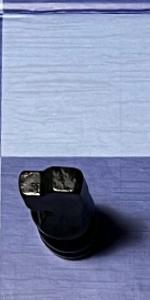
Label: Knight_Black